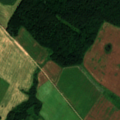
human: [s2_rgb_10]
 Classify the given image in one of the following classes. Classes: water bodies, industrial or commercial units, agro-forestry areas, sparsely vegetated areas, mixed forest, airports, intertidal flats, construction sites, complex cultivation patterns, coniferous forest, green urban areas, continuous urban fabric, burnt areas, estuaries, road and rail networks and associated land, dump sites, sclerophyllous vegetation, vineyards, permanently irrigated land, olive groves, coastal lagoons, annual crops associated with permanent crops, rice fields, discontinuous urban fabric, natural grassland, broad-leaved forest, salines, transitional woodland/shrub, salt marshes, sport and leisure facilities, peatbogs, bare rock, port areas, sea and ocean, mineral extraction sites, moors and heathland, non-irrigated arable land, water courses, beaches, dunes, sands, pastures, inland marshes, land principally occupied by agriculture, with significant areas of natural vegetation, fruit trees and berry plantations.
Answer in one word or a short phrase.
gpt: non-irrigated arable land, land principally occupied by agriculture, with significant areas of natural vegetation, broad-leaved forest